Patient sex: M
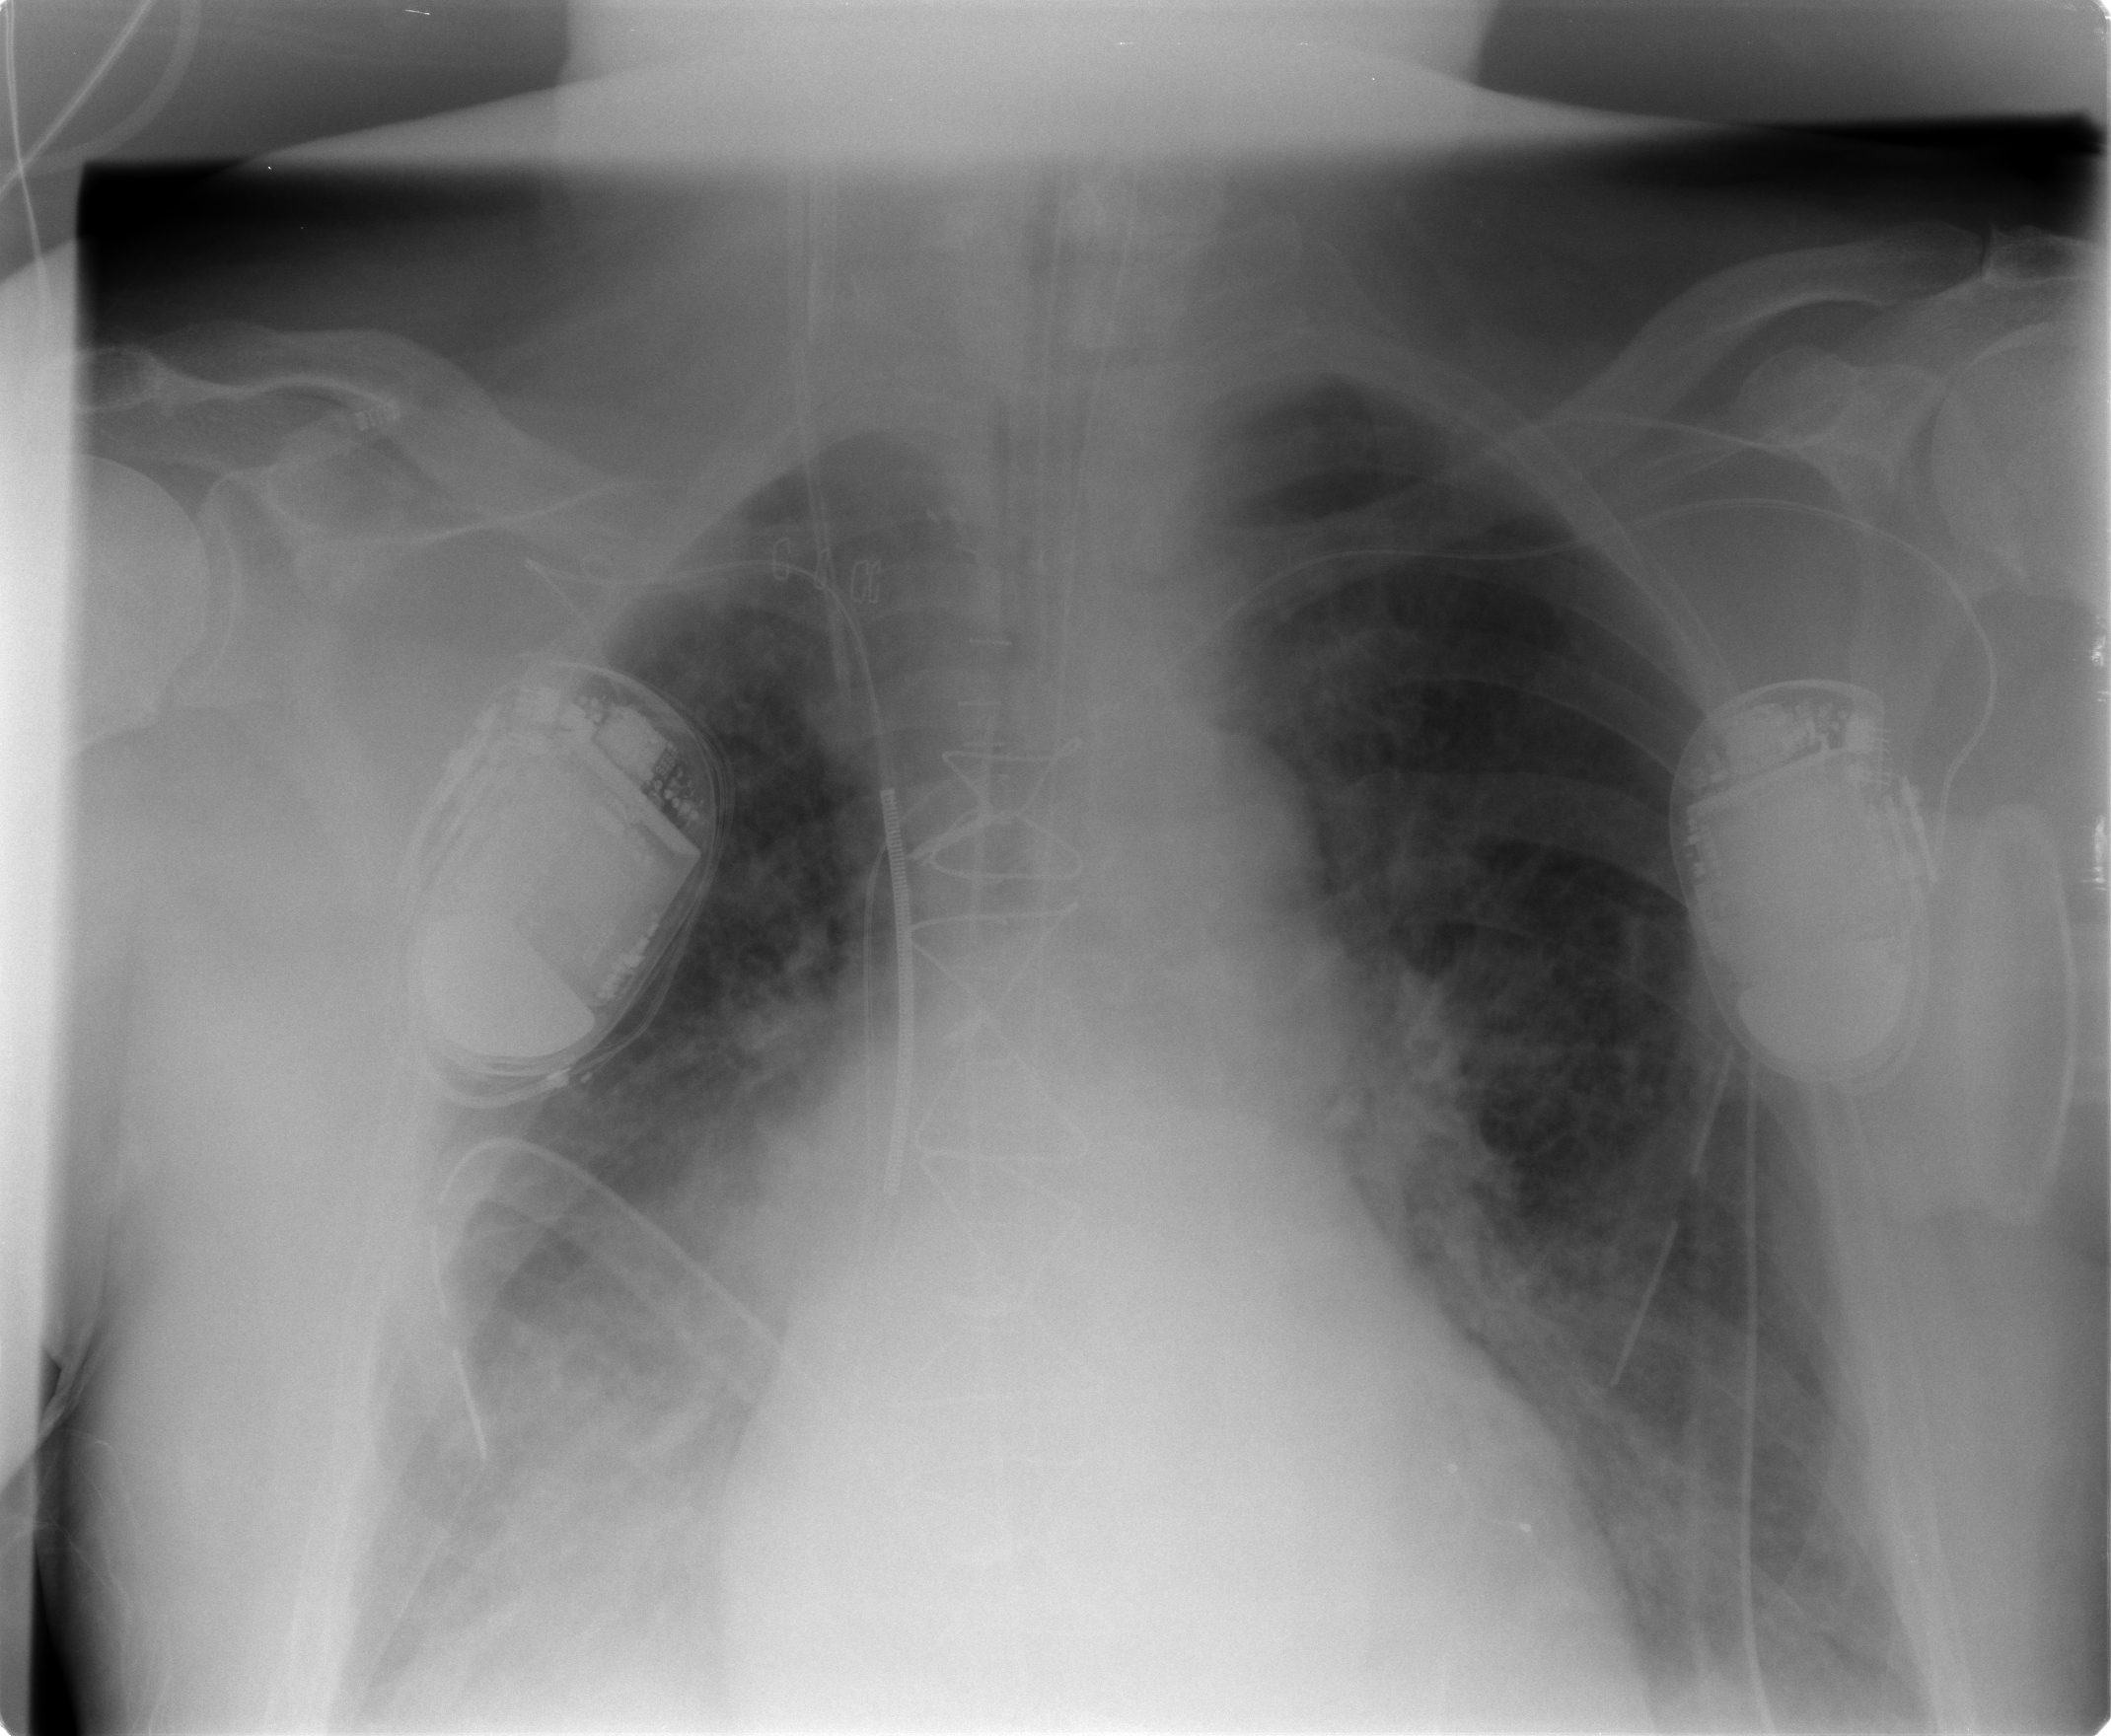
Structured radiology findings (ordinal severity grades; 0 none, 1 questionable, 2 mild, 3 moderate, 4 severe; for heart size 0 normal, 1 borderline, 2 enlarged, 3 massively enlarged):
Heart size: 2
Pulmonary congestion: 3
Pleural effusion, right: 3
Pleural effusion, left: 0
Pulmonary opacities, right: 2
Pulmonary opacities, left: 2
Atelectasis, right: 2
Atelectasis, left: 2